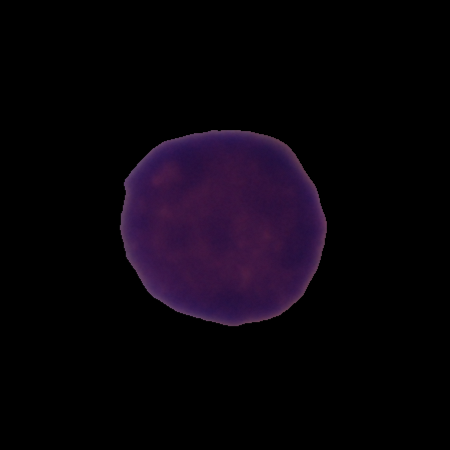
Label: healthy